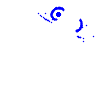
Particle: electron